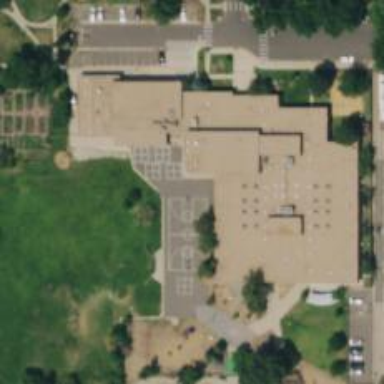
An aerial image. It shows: School.